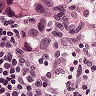
Metastatic tissue present: yes